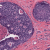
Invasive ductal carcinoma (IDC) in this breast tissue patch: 0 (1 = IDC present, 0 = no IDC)